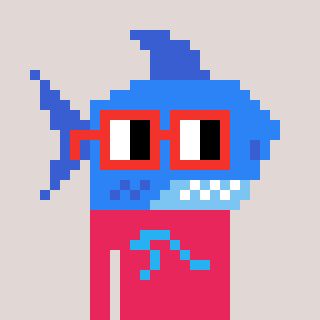
a pixel art character with square red glasses, a shark-shaped head and a redpinkish-colored body on a warm background